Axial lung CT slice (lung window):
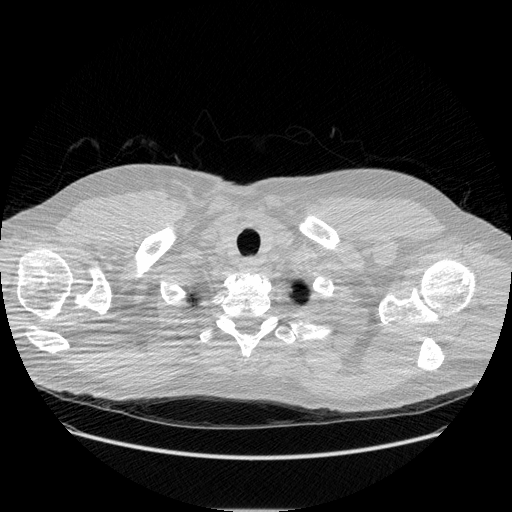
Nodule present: no